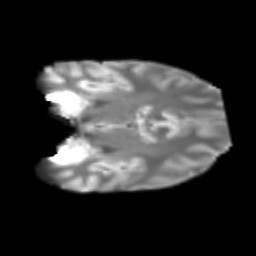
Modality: T2w
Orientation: coronal
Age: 24
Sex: male
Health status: healthy
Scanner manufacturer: philips
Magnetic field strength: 3 T
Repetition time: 10.379 s
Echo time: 0.0712 s